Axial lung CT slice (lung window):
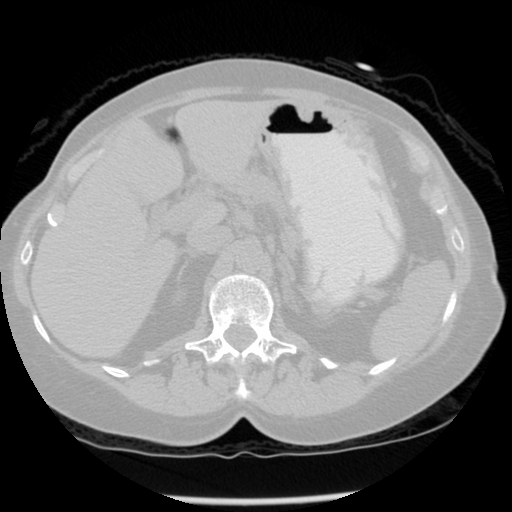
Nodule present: no